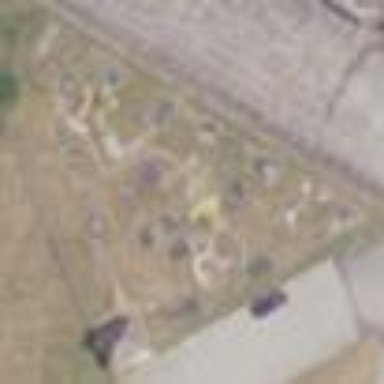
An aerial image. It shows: Miniature golf course.